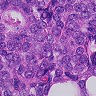
Metastatic tissue present: yes